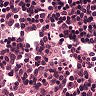
Metastatic tissue present: no